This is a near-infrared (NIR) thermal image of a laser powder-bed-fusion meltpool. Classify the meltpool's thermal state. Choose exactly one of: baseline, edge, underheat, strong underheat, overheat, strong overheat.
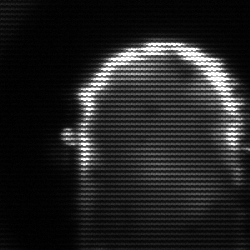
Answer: baseline